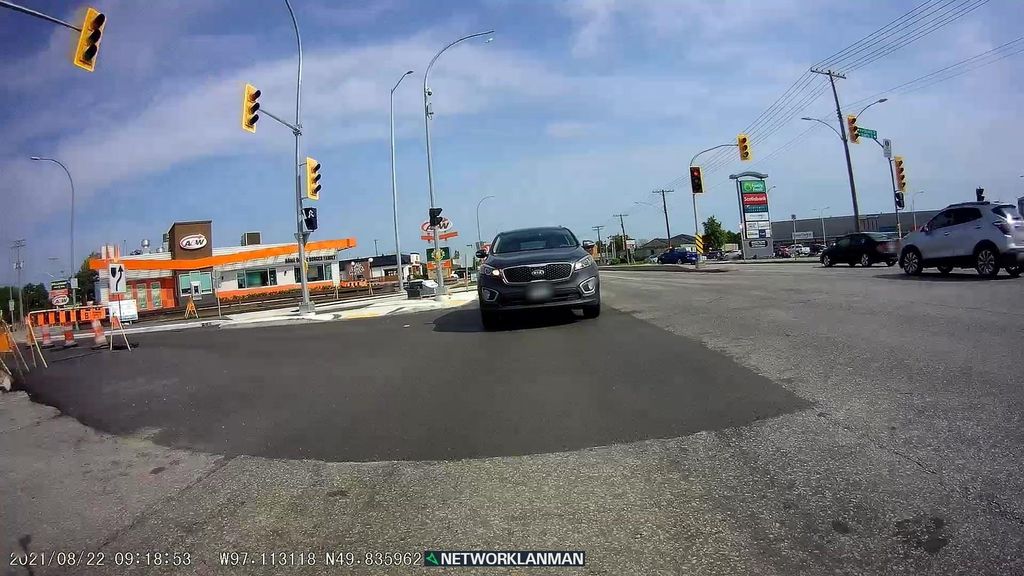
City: winnipeg